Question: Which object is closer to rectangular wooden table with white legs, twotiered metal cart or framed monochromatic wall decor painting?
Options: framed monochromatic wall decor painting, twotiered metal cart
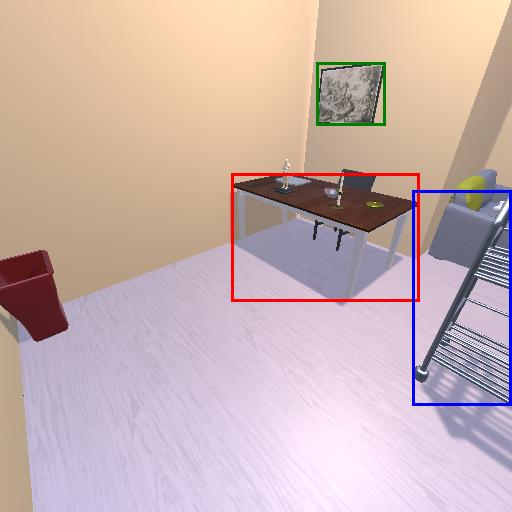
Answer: framed monochromatic wall decor painting